Field crop: maize
Growth stage: 2
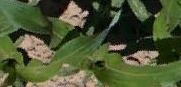
Species: maize